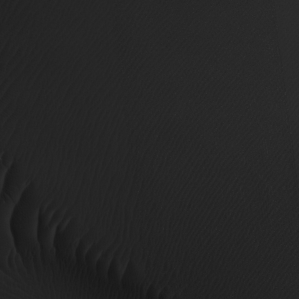
Label: non_frost